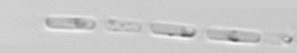
Label: Skeletonema